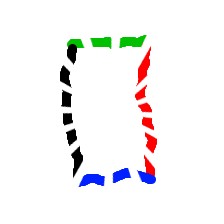
Shape: rectangle